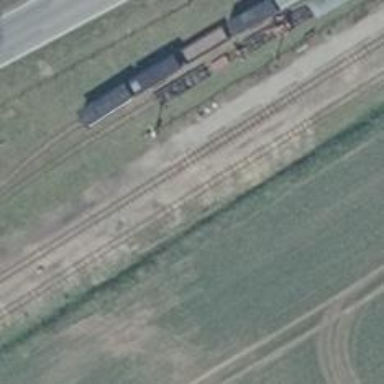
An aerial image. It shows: Preserved narrow-gauge railway.